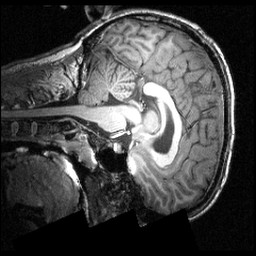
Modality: T1w
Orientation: sagittal
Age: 22
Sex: male
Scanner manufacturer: siemens
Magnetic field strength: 3.951 T
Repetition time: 1.5 s
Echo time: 0.00335 s